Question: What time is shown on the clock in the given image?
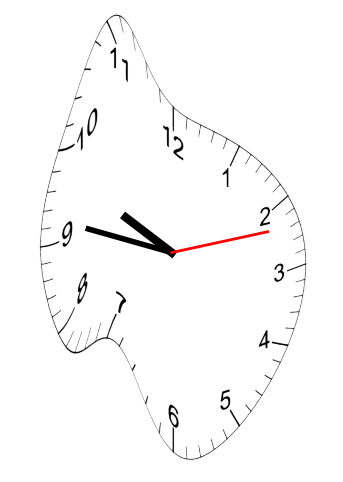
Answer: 09:46:12